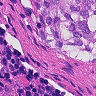
Metastatic tissue present: yes